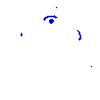
Particle: pion